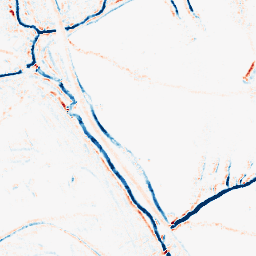
Category: morphological
Decomposition family: morphological_square
Decomposition parameters: operation: average
size: 5
Upsampling method: linear_exact
Upsampling parameters: scale: 4
Upsampling scale: 4